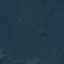
Land use / land cover class: Forest